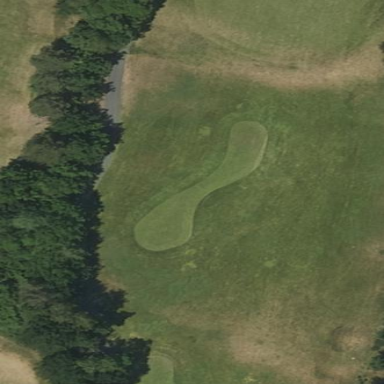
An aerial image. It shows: Golf tee.